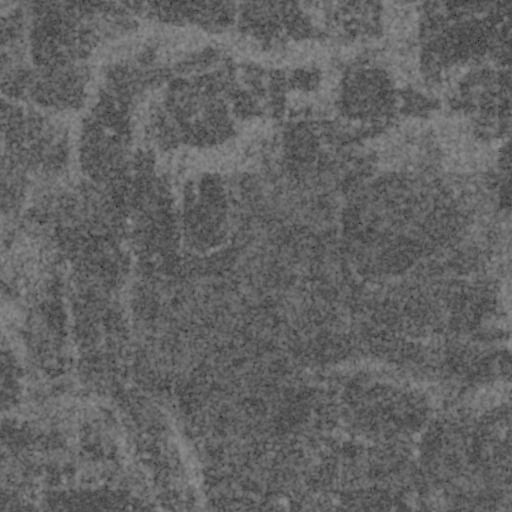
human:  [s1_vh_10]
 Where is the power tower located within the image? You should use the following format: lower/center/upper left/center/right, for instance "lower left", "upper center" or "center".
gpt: The power tower is located in the right of the image.
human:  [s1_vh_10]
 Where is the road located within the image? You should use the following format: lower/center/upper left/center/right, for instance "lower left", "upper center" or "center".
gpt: There is no road in the image.

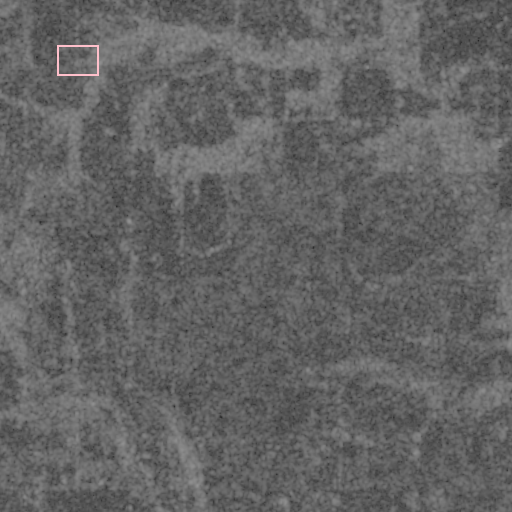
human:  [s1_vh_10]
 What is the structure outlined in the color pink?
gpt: There is no pink outline.
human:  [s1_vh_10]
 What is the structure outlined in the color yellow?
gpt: There is no structure outlined in yellow.